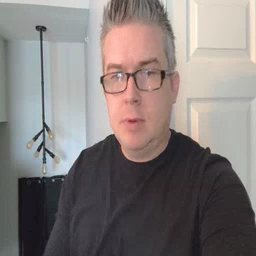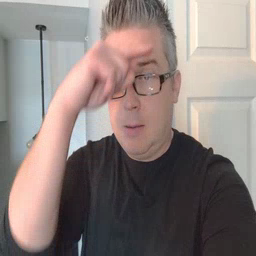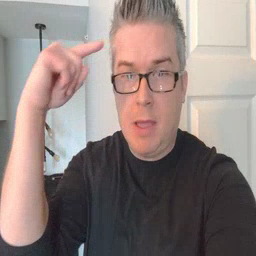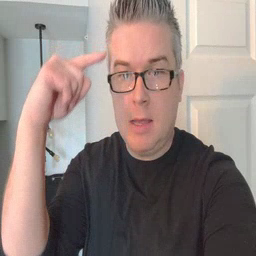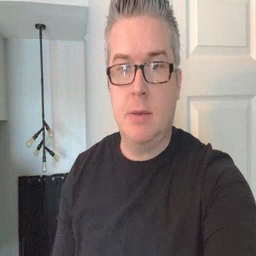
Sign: black